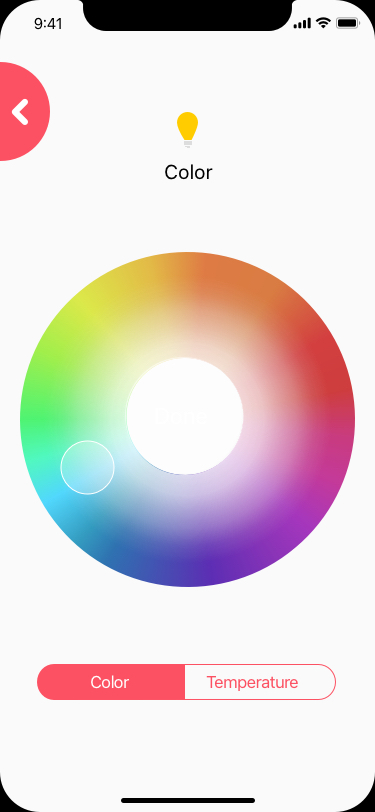
Text in this UI design:
Done
Color
Temperature
Color